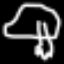
Label: frog